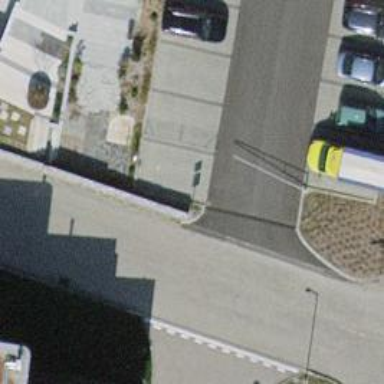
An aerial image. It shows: Parking aisle designated as service road.